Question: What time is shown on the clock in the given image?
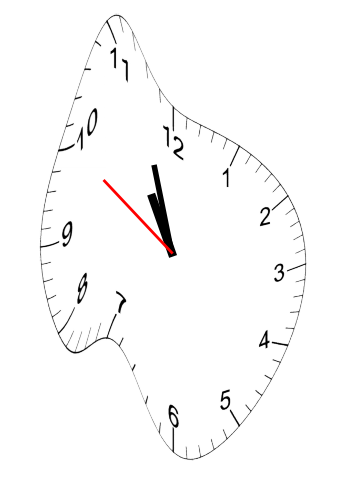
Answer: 10:56:50